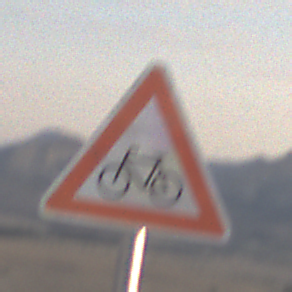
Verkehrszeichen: RadverkehrRechts
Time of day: SunriseSunset
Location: Outdoor (Nature)
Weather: PartlyCloudy
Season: NotSpecified
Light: Natural